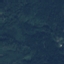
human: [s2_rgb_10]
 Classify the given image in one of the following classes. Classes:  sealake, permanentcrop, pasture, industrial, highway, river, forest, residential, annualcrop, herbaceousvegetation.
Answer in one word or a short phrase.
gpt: Forest